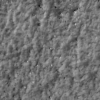
Label: not_dusty